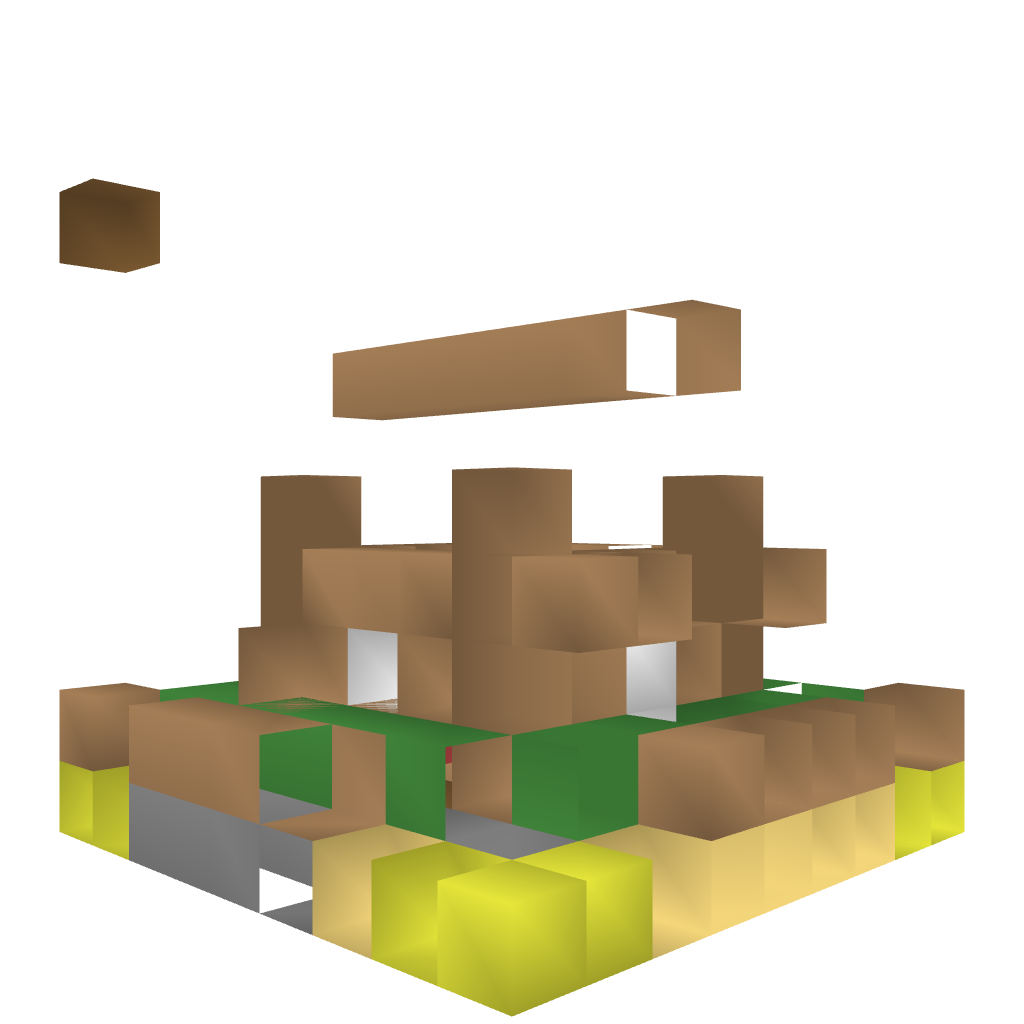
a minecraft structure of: Grief Prevention tutorial House bad low quality